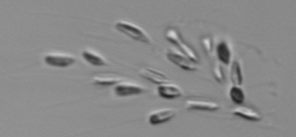
Label: Dinobryon